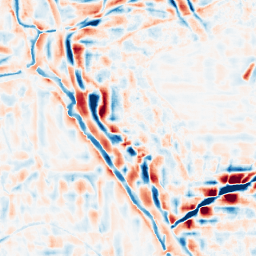
Category: wavelet
Decomposition family: wavelet_reverse_biorthogonal
Decomposition parameters: wavelet: rbio4.4
level: 4
Upsampling method: bilinear
Upsampling parameters: scale: 4
Upsampling scale: 4